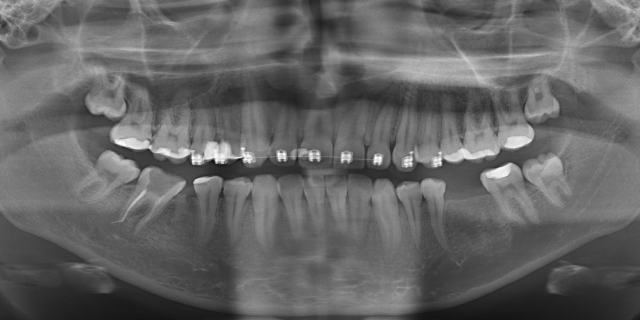
adult